Interaction volume radius: 5 \u00c5
Interaction volume height: 25 \u00c5
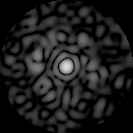
Disorder parameter: 0.804